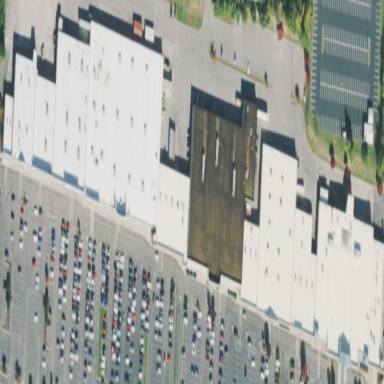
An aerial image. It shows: Retail building.